Field crop: maize
Growth stage: 2
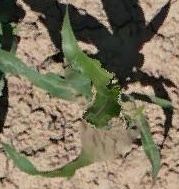
Species: maize